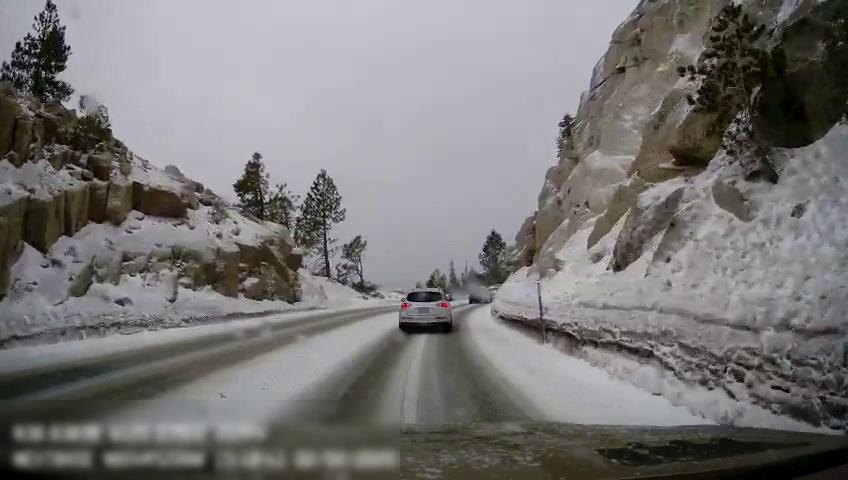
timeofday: Day
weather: Snowy
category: Drivable Space
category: Vehicles | Car
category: Vehicles | Car